Question: I am an APL beginner,
How to convert,

without using parens?
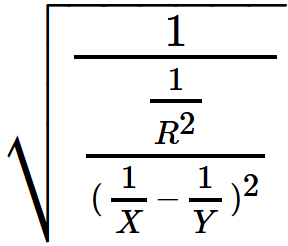
Answer: If I interpreted your TeX correctly, you want to know if it's possible to remove parens from
'''
(1/2)*.5
<PHONE>
'''
That is doable using the <URL>:
'''
.5*1/2
<PHONE>
'''
If 'f' is a dyadic function, then instead of writing 'X f Y', you can also write 'Y f X' which can increase readability and help to avoid parentheses. Try it out <URL>.